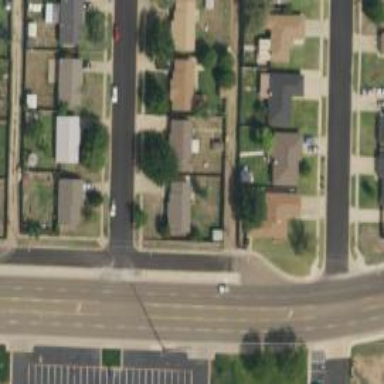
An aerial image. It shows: Alley classified as service road.